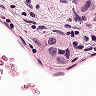
Metastatic tissue present: no